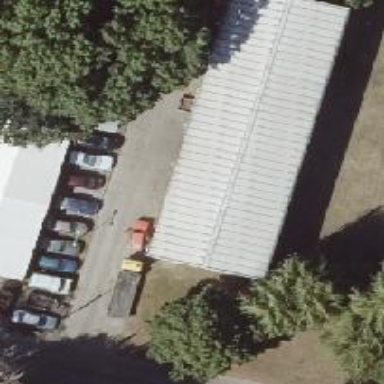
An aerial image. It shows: Car repair shop.